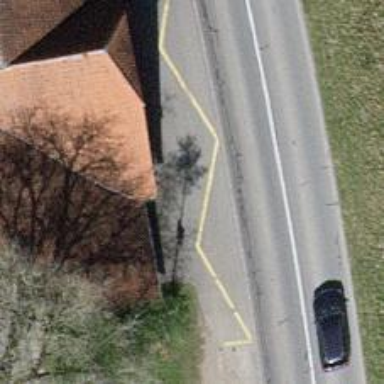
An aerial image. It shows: Bus stop with platform for public transport.